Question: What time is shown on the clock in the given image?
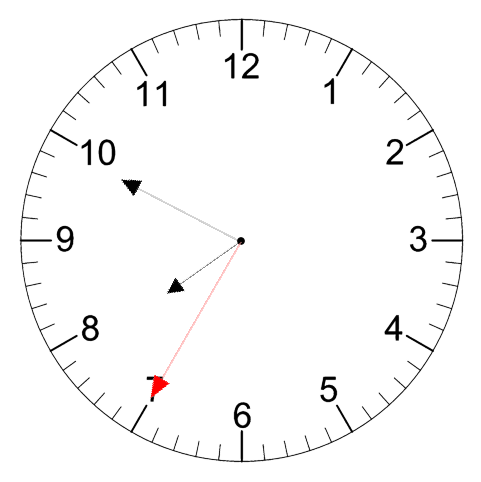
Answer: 07:49:35